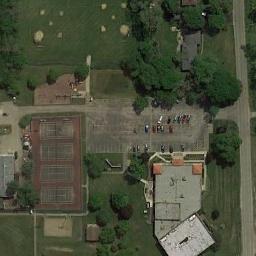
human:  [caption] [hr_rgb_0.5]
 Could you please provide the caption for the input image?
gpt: The tennis court is on the grass next to some trees and parking lot .

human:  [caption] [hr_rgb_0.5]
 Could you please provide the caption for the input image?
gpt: Many buildings are beside the tennis courts .

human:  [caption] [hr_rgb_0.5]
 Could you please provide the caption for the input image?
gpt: Tennis court and parking lot on lawn surrounded by trees .

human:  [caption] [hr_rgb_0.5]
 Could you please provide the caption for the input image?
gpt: At the top of the picture is a tennis court with only a small blue part .

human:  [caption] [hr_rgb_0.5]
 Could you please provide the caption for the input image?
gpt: The tennis courts are on a green meadow .